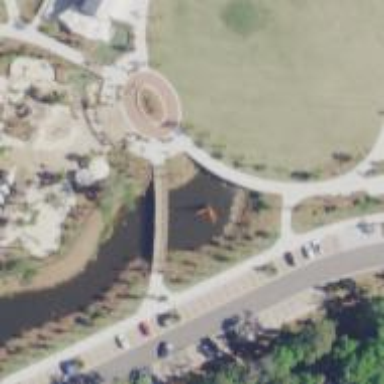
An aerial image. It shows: Path on bridge.